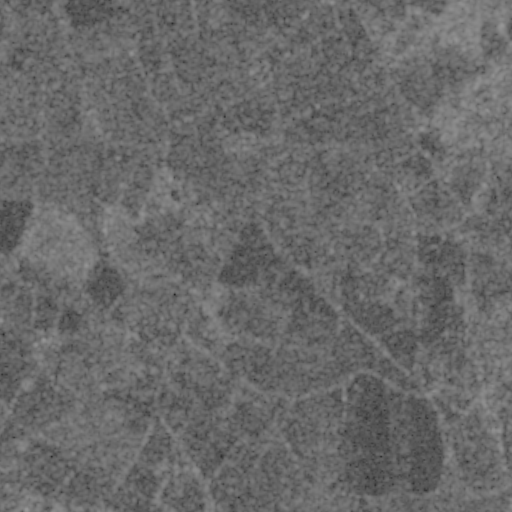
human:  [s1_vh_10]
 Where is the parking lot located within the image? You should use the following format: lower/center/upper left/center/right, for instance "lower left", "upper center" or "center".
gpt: The parking lot is located in the lower right of the image.
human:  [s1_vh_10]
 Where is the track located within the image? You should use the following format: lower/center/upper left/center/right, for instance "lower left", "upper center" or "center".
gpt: The track is located in the center right of the image.
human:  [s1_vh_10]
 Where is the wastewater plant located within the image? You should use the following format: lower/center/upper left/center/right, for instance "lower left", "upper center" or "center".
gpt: The wastewater plant is located in the lower right of the image.
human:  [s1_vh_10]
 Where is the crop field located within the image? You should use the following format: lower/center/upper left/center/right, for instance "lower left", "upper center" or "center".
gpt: There is no crop field in the image.

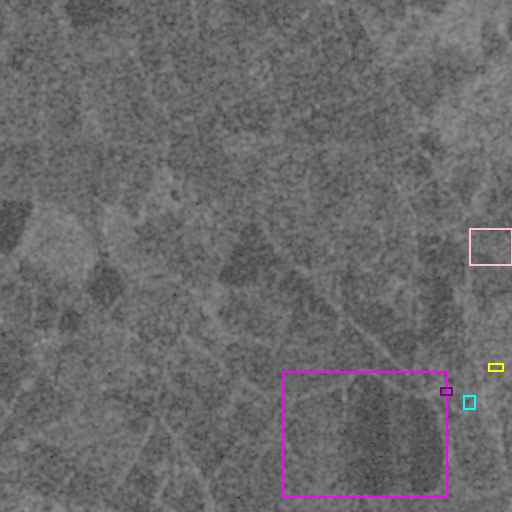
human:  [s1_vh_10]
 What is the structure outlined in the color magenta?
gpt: The structure outlined in magenta is a crop field.
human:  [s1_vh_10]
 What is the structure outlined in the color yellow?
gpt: The structure outlined in yellow is a park.
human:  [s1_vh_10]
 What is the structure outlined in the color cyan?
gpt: The structure outlined in cyan is a parking lot.
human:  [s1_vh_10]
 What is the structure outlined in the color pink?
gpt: The structure outlined in pink is a track.
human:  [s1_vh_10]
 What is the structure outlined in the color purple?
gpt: The structure outlined in purple is a wastewater plant.
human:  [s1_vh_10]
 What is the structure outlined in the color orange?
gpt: There is no orange outline.